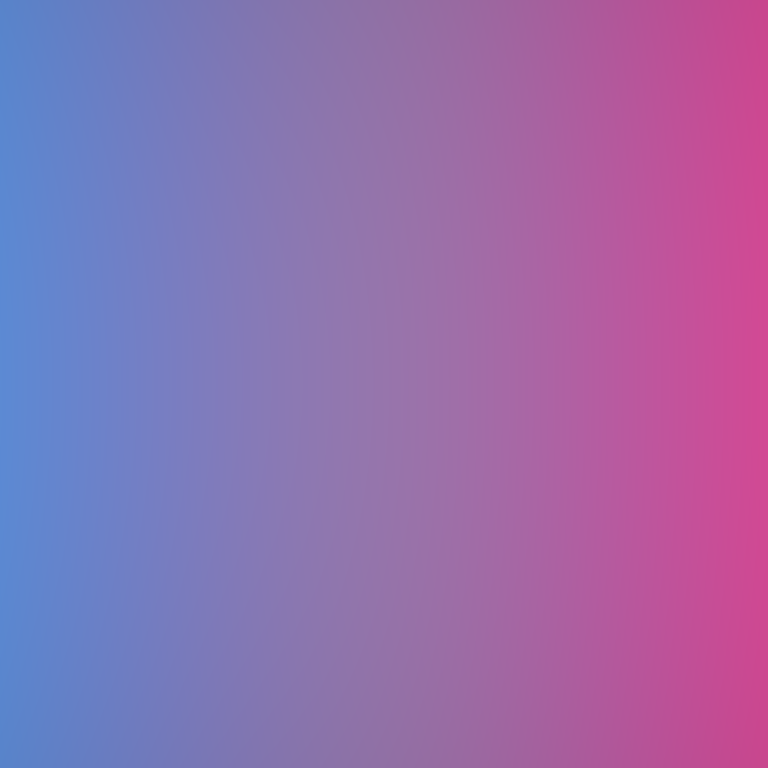
Abstract light effect, smooth gradient from soft blue to gentle pink, calm atmosphere, diffuse glow, no room, no furniture, no objects.